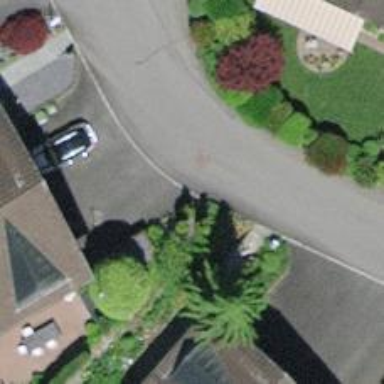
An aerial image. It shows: Asphalt road in residential area.